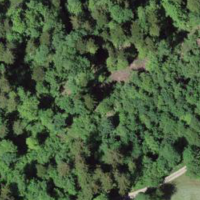
EUNIS habitat code: 44
Species observed at this site:
Vicia sepium